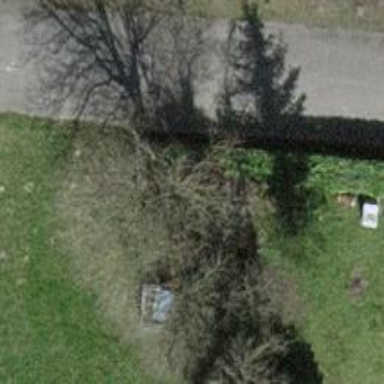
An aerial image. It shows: Single tag "natural: tree."